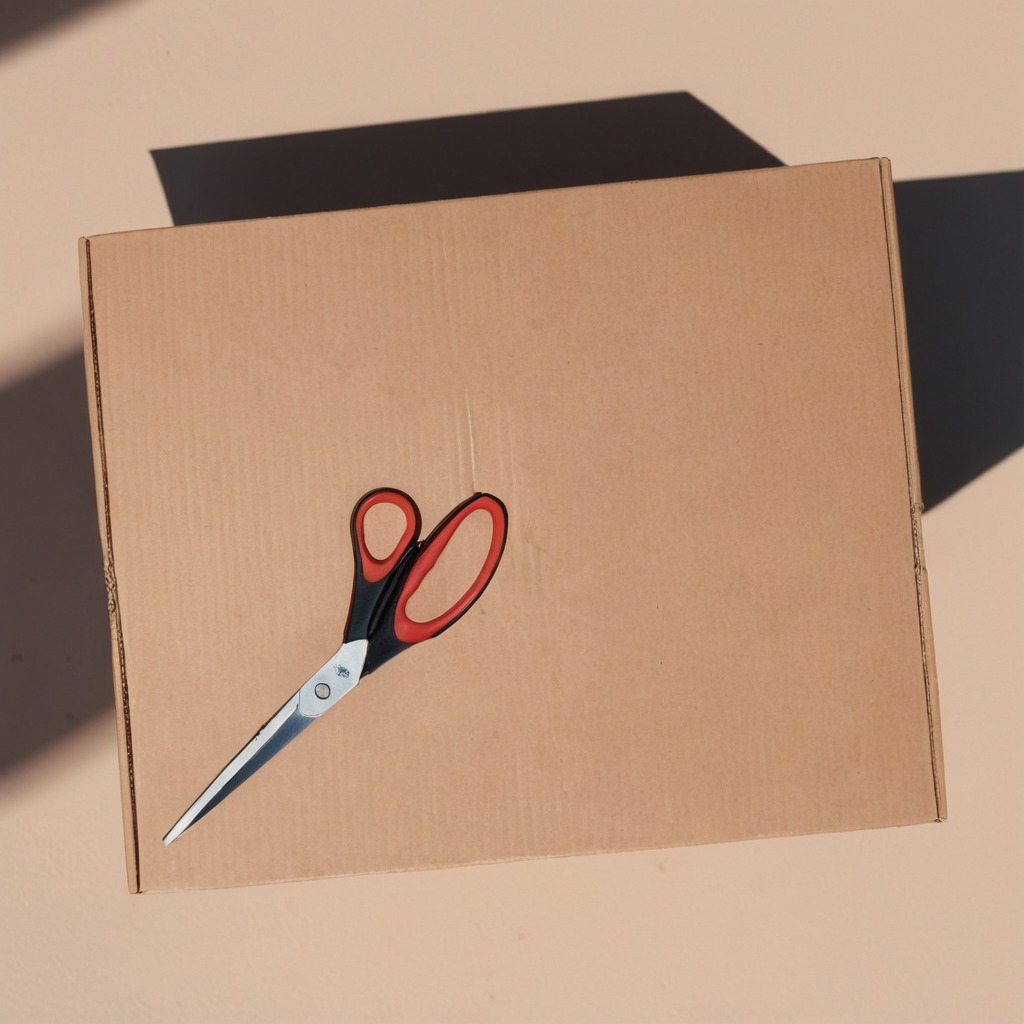
A scissor is lying on a cardboard box surface in an outdoor workshop during daytime bright natural light soft shadows slightly creased but